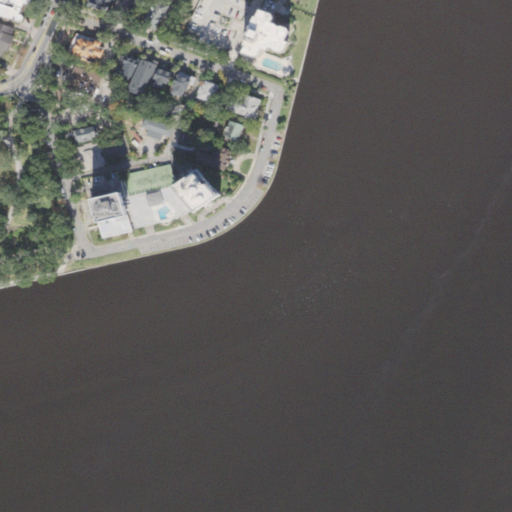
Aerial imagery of cape in Florida named Winter Point containing open water, medium intensity development, low intensity development, high intensity development, and open development